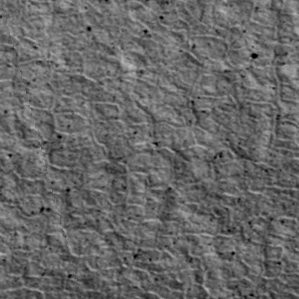
Label: non_frost